Question: I am working on a script that collects donations from people on company website, I am able to get the PayPal integrated with our system and able to get the donations work as well, however if someone does not have a paypal account they try to pay via Credit Card (at PayPal) but they get into the problem where no matter what country they select the states dropdown never changes, here is what my 'form' looks like. I was wondering if i need to send something with my form to accept global donations, which might eventually solve the problem with states dropdown.
'''
<form action="https://www.paypal.com/cgi-bin/webscr" method="post"> <input name="cmd" type="hidden" value="_xclick-subscriptions"/> <input id="business" name="business" type="hidden" value="'+loadEmail()+'"/> <input name="item_name" type="hidden" value="Donation to One Horizon"/> <input name="item_number" type="hidden" value="aid-donation"/> <input id="currency_code" name="currency_code" type="hidden" value="'+loadCurrency()+'"/> <input name="no_shipping" type="hidden" value="1"/> <input name="return" type="hidden" value="http://onehorizon.net/index.php/thank-you-for-your-donation/"/> <input name="cancel_return" type="hidden"
value="http://onehorizon.net/index.php/thank-you-for-your-donation/?error=cancel"/> <input name="no_note" type="hidden" value="1"/><input name="lc" type="hidden" value="CA"/> <input name="bn" type="hidden" value="PP-SubscriptionsBF"/>';
<input type="submit" class="mcpddonatenow" name="submit" value="Donate Now" alt=""> </form>
'''

I have been searching online and into the PayPal documentations but could not find out what seems to be the problem, i will really appreciate if i can get some help
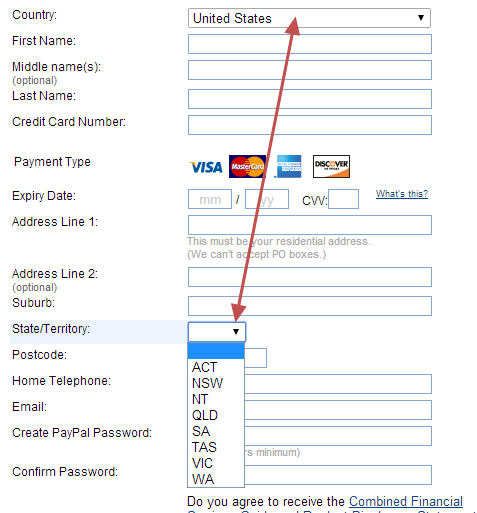
Answer: This seems like something you'd have to post to <URL>, but you're going to need to provide as much detail as possible.
Try clearing your browser history/cache and re-trying it. Also try different browsers to see if the problem is happening only in a single browser or version. You need to try and narrow it down to a single browser/version that it might be happening in.
Really, though, emptying your history/cache might actually fix the problem.